Interaction volume radius: 5 \u00c5
Interaction volume height: 15 \u00c5
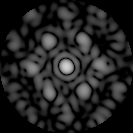
Disorder parameter: 0.6087